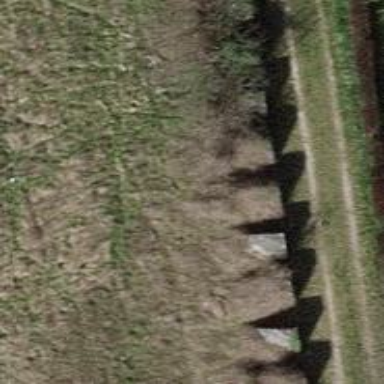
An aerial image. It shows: Block barrier.